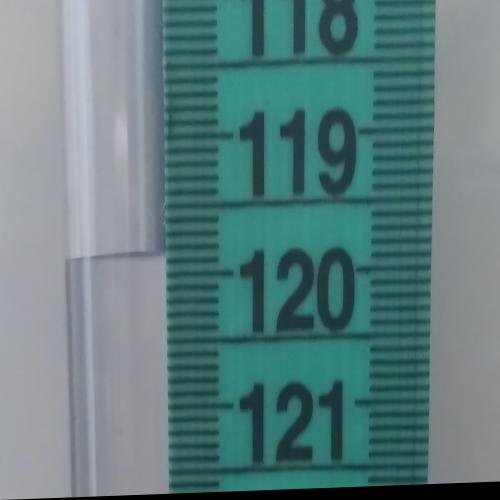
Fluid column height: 119.8 cm